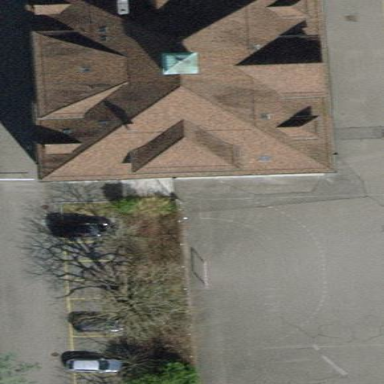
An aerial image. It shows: School building with pyramidal roof shape.